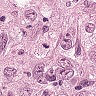
Metastatic tissue present: yes